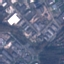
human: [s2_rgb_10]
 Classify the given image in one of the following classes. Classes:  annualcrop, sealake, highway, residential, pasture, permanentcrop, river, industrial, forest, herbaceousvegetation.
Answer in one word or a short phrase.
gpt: Industrial